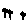
Label: flower